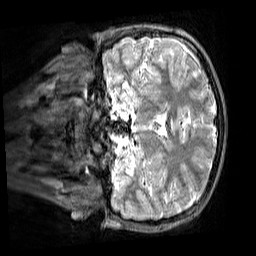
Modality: T2w
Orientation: coronal
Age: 9
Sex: male
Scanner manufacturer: siemens
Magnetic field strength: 3 T
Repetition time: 3.2 s
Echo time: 0.408 s